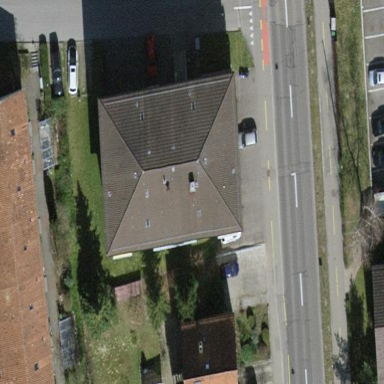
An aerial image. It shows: Building with tiled roof.